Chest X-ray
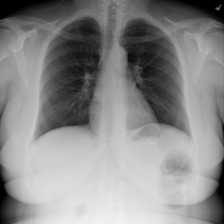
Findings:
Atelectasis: negative
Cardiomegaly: negative
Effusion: negative
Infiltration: negative
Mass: negative
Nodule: negative
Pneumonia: negative
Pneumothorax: negative
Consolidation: negative
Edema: negative
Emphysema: negative
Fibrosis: negative
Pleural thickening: negative
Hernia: negative